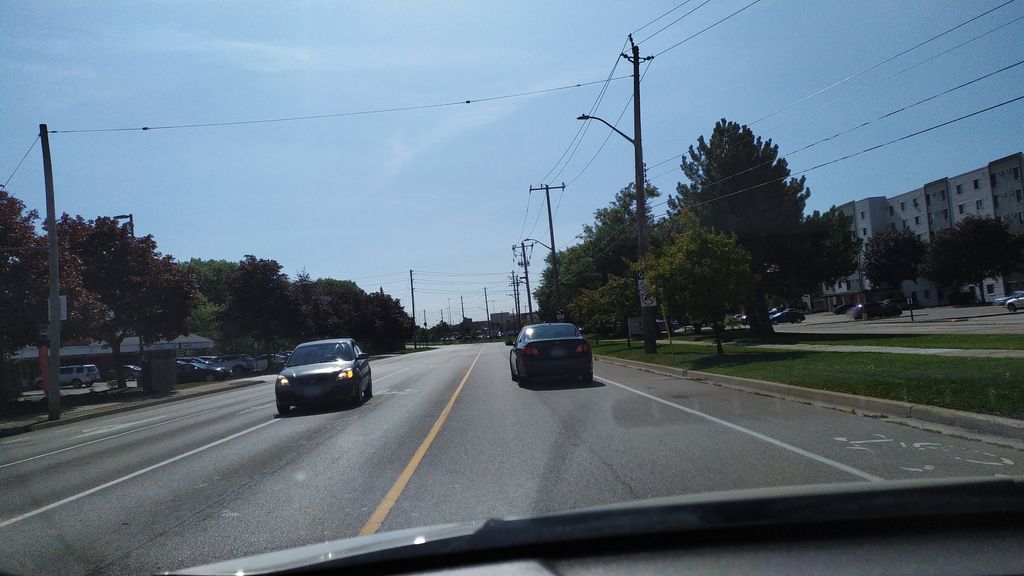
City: kitchener-waterloo